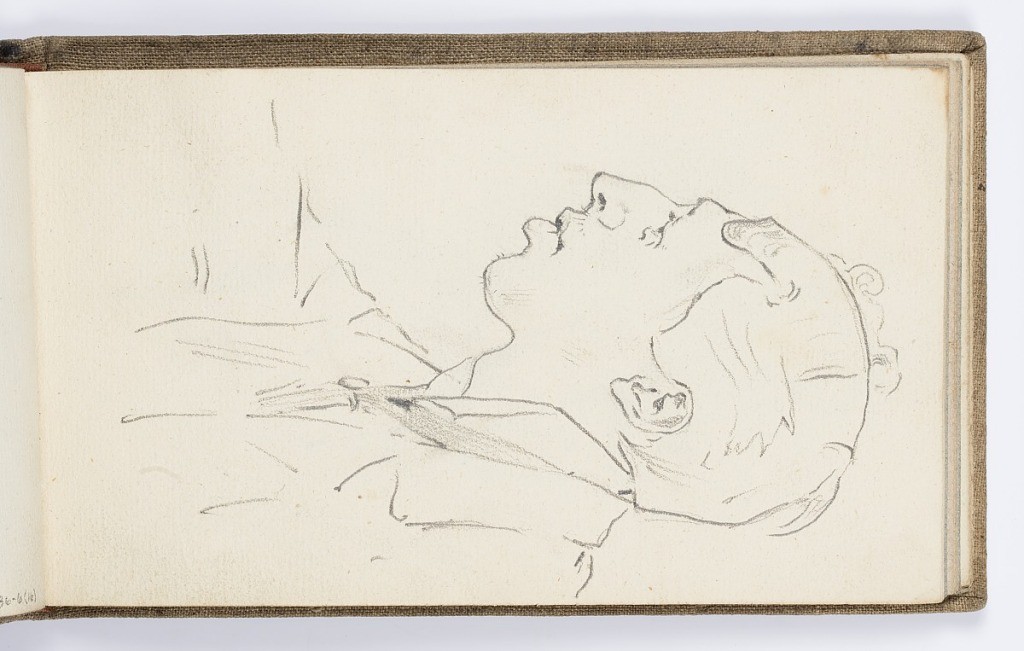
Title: Sketchbook Page: Man in Profile
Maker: Kenyon Cox, American, 1856–1919
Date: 1877–78
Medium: Graphite on laid paper
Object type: Sketchbook folio
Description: Sketch of man with stubble on chin and upper lip shown in left profile.